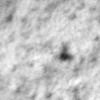
Label: no_change